Aerial crown-view tile of a tropical tree (Barro Colorado Island, Panama), acquired 20250217:
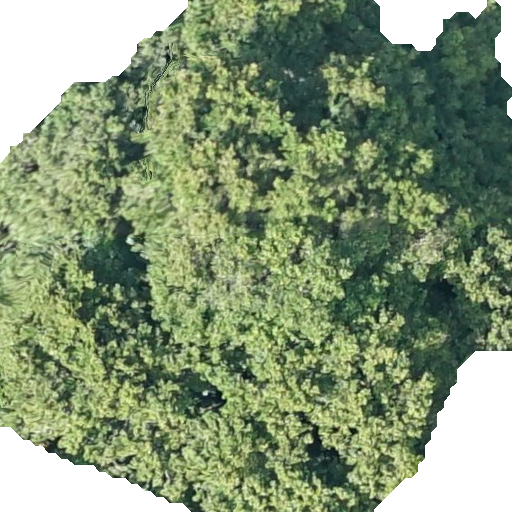
Species: Prioria copaifera
GBIF accepted scientific name: Prioria copaifera
Crown area: 353.497 m²